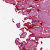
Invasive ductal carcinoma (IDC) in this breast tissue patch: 0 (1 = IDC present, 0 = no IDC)